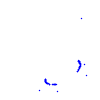
Particle: proton